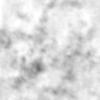
Label: no_change